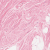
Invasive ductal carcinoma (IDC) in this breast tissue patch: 0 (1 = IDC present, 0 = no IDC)